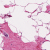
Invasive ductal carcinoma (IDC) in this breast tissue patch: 0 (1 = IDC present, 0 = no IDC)